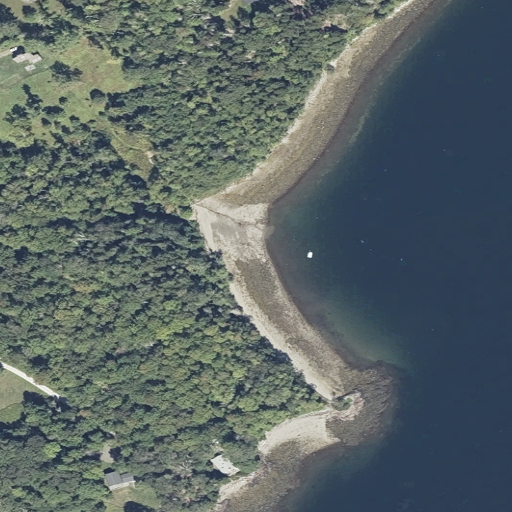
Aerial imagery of beach in Maine named Cals Beach containing open water, mixed forest, herbaceous wetlands, deciduous forest, evergreen forest, shrub, and woody wetlands